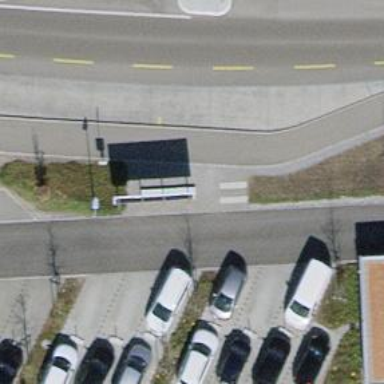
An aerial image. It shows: Bus stop with platform for public transport.